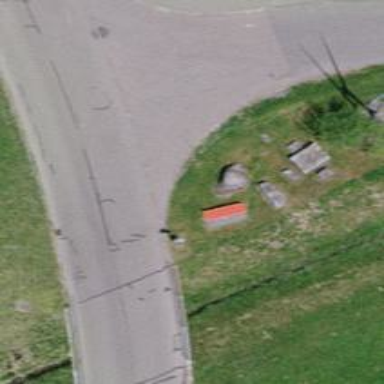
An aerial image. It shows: Red bench.